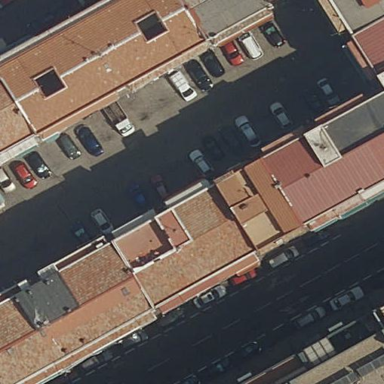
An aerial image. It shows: Image showing building with apartments.